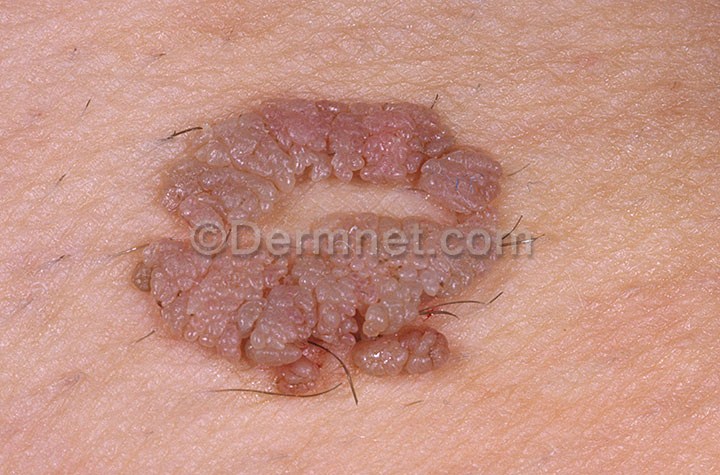
Disease: Warts Molluscum and other Viral Infections